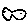
Label: fish